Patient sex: F
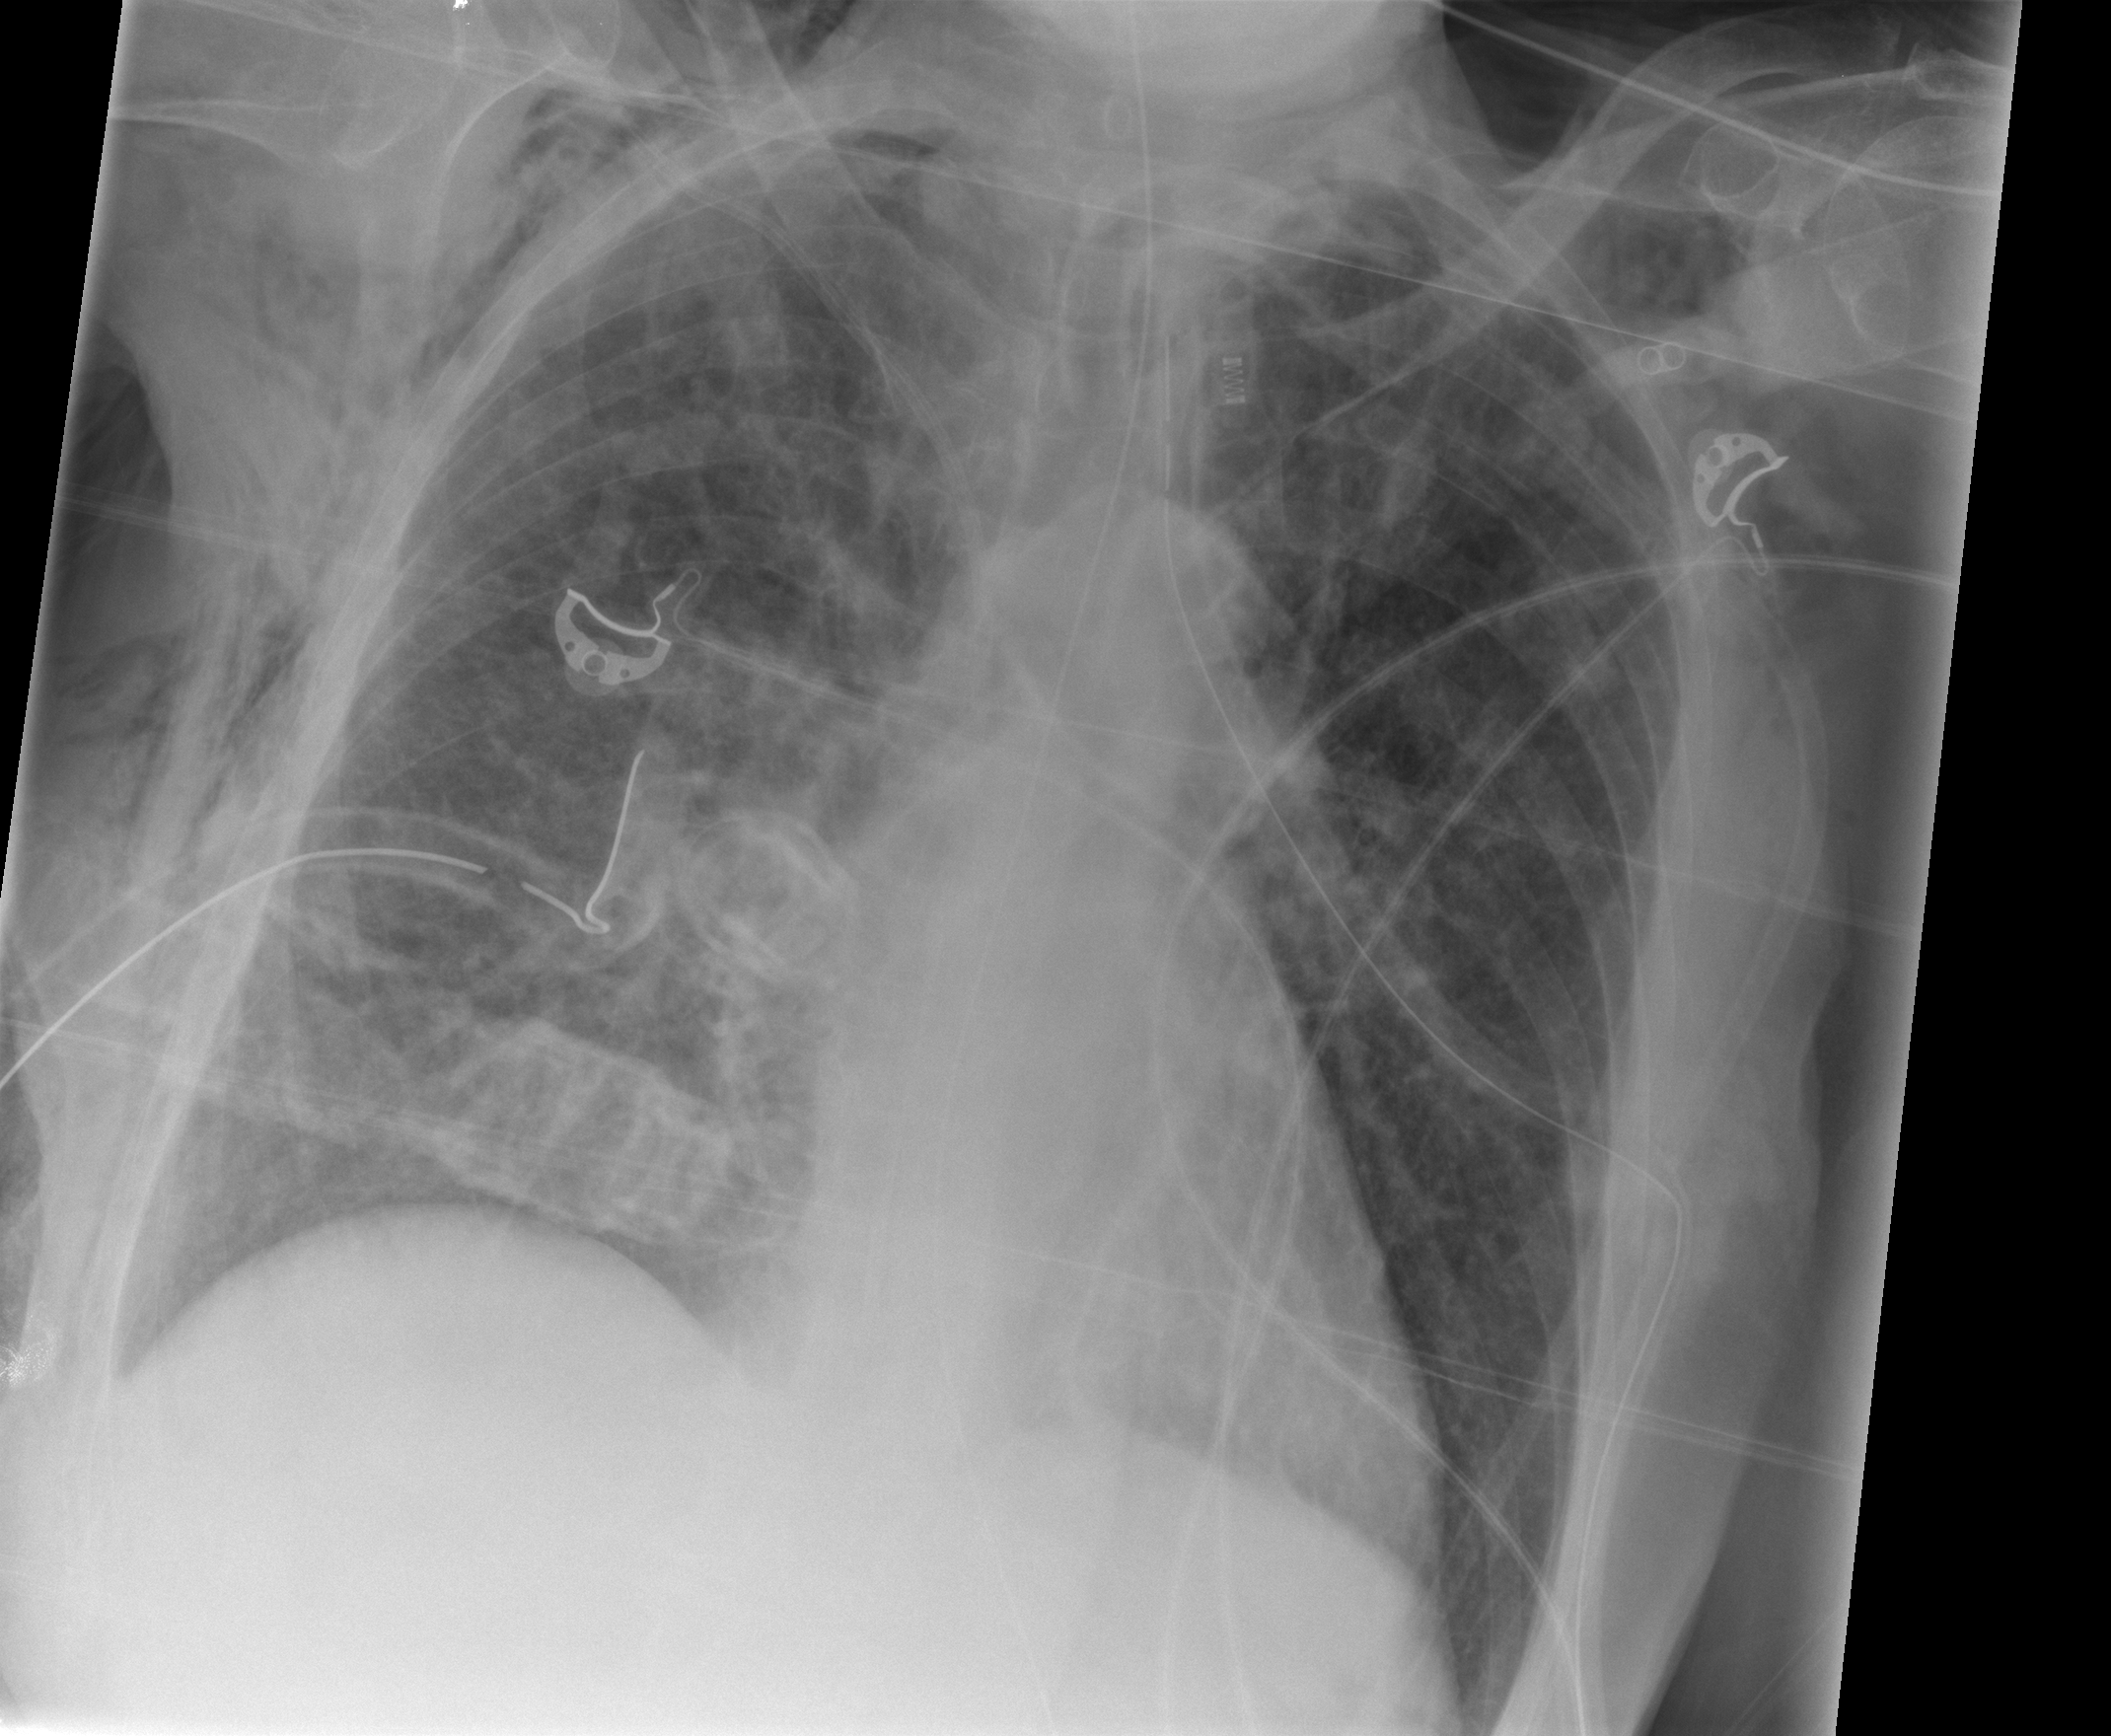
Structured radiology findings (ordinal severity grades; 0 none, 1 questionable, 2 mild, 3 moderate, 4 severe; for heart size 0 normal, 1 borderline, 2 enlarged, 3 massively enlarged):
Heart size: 0
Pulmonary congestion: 2
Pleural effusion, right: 0
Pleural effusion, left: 0
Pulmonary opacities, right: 2
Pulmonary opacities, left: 2
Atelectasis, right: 0
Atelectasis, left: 0